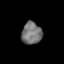
Tissue: lung
Cell type: Others
Senescence score: 0.1412
Nuclear area (px): 437
Mean DAPI intensity: 115.957